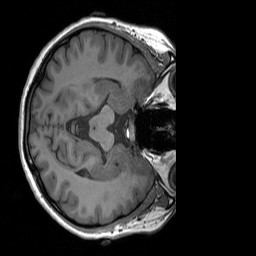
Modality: T1w
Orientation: axial
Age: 28
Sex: female
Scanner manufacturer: siemens
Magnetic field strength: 3 T
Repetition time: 1.9 s
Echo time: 0.00252 s